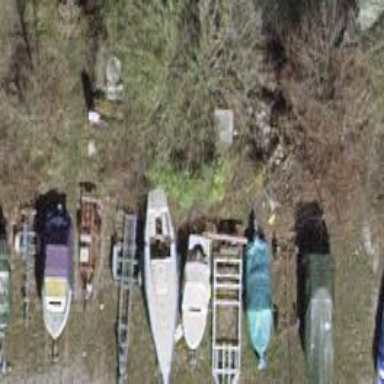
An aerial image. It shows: Boat storage area.